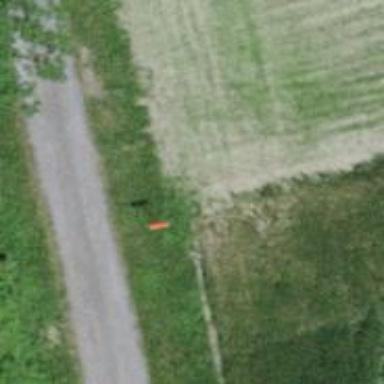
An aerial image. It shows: Pole with roof-covered pipeline marker.